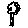
Label: flower